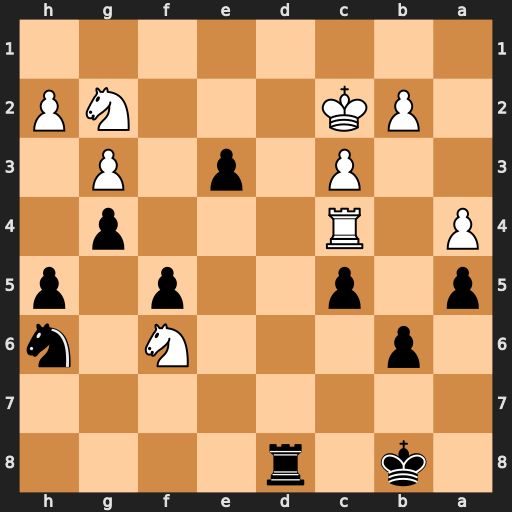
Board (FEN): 1k1r4/8/1p3N1n/p1p2p1p/P1R3p1/2P1p1P1/1PK3NP/8
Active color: b
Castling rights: -
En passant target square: -
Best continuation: Rd2+ Kc1 Rxg2